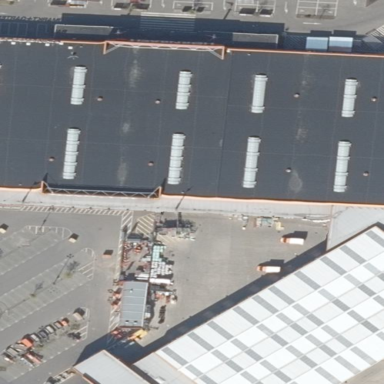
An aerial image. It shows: Retail building with flat roof.